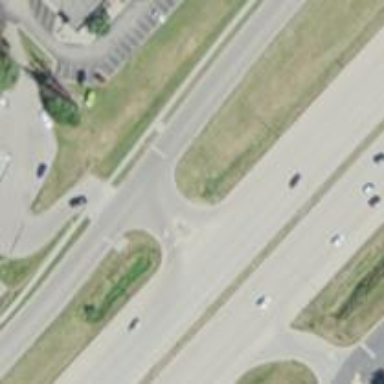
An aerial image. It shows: Trunk link highway.